Question: My program automatically generates an 'appsturio.exe' file but I need to be '.xap'.

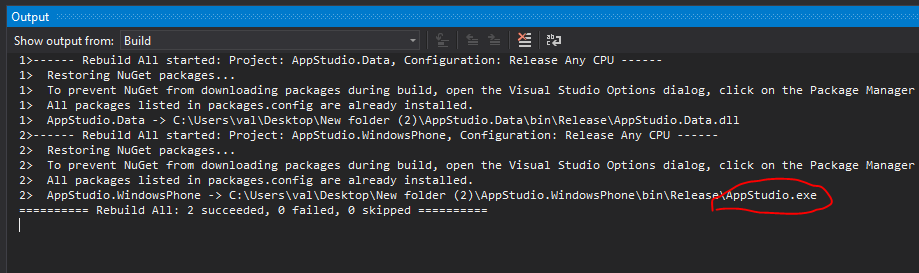
Answer: EXE is a binary executable.
XAP is an XML-based declarative framework for installing Ajax web applications.
You can't covert between the two you would have to decomplie the EXE and then rewrite it as a Ajax application.